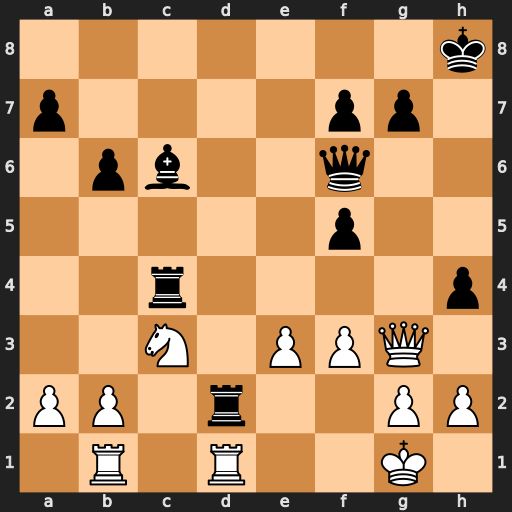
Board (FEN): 7k/p4pp1/1pb2q2/5p2/2r4p/2N1PPQ1/PP1r2PP/1R1R2K1
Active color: w
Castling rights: -
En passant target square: -
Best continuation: Qb8+ Kh7 Rxd2